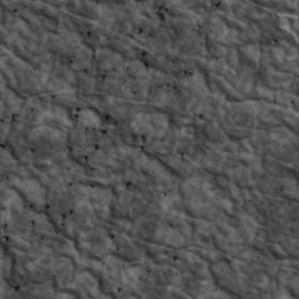
Label: non_frost